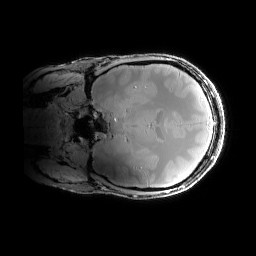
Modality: PDw
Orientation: coronal
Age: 25
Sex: female
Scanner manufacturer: siemens
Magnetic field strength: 6.98 T
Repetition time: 1.3 s
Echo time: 0.00231 s